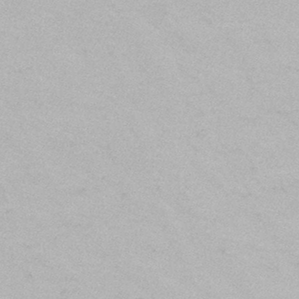
Label: frost